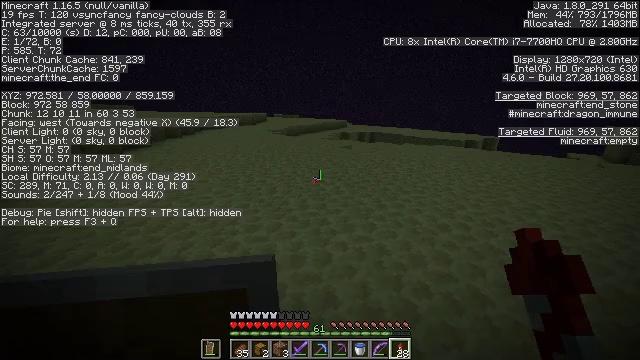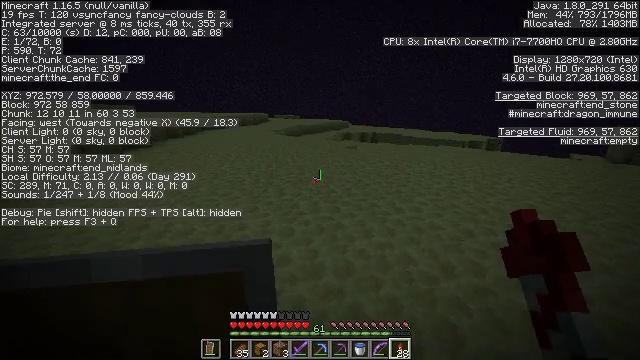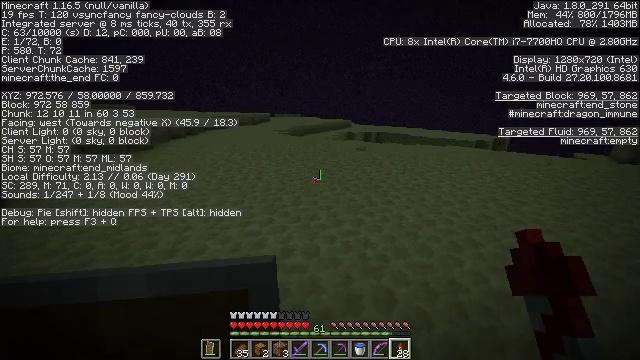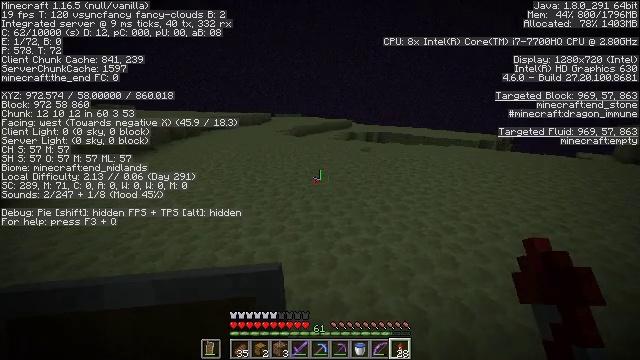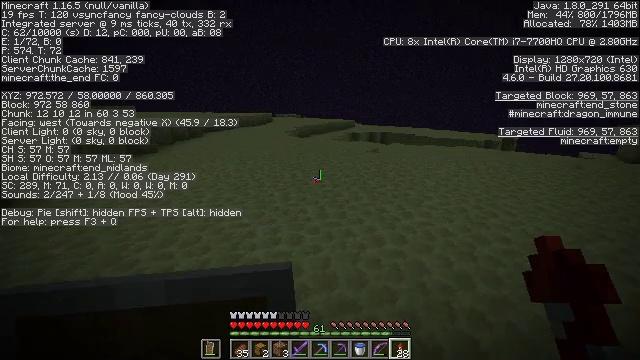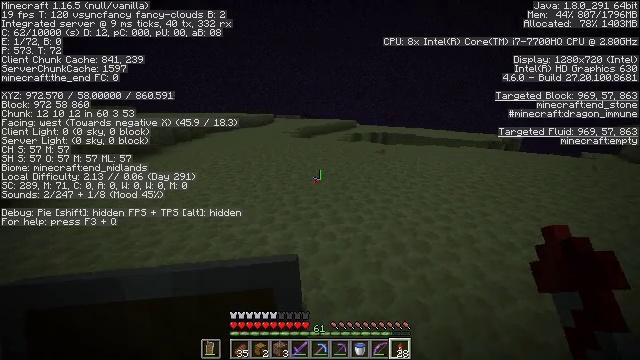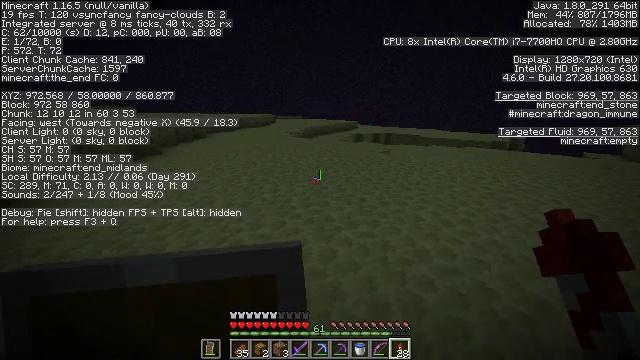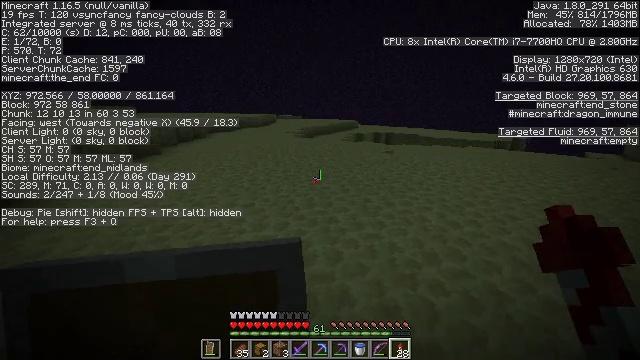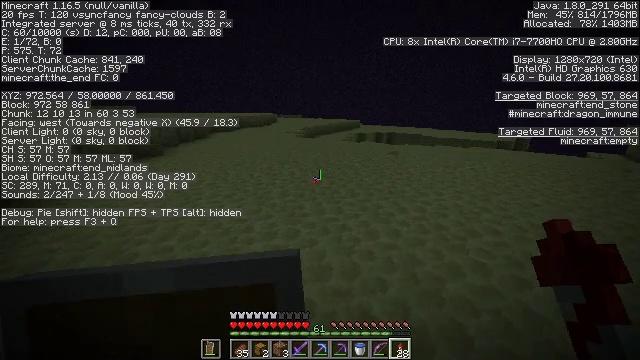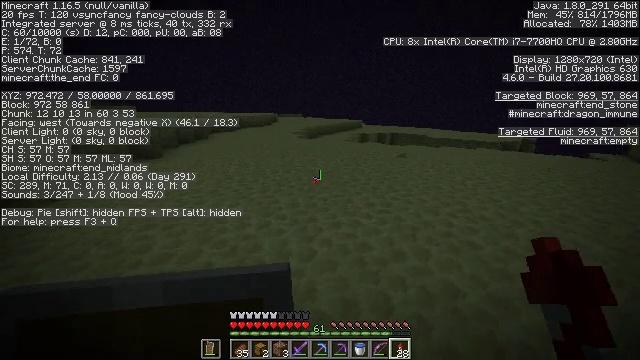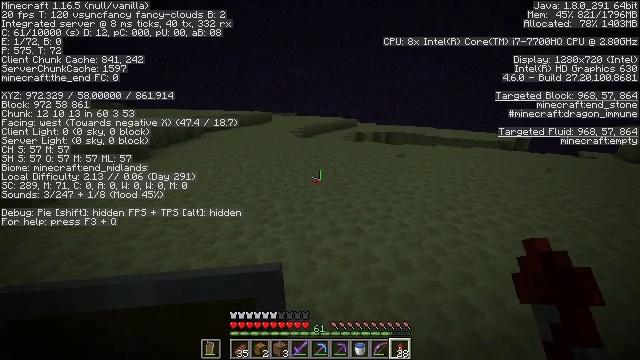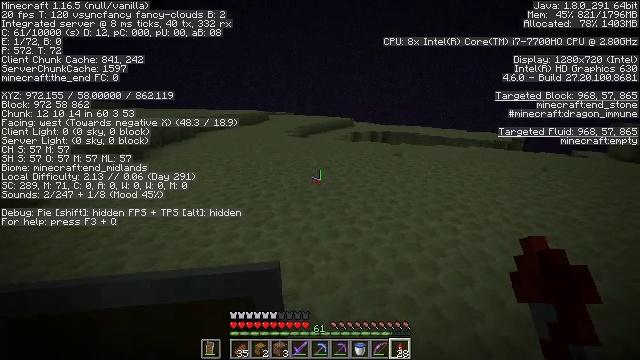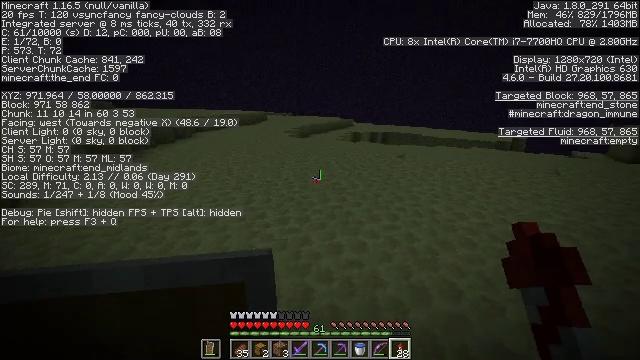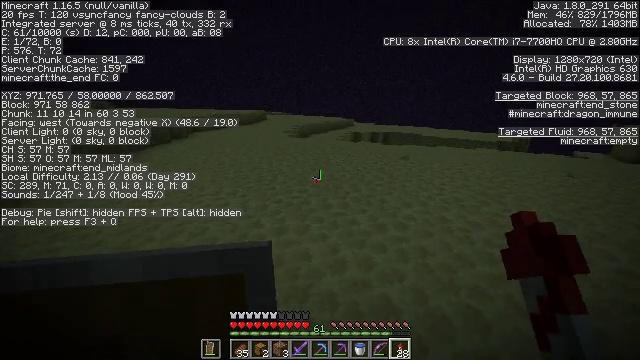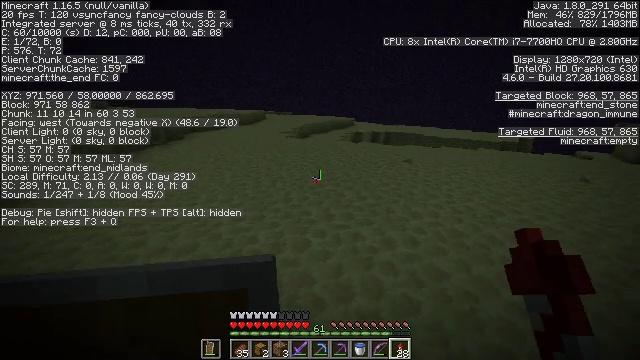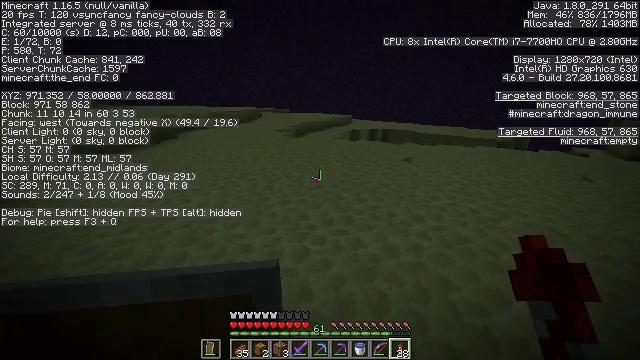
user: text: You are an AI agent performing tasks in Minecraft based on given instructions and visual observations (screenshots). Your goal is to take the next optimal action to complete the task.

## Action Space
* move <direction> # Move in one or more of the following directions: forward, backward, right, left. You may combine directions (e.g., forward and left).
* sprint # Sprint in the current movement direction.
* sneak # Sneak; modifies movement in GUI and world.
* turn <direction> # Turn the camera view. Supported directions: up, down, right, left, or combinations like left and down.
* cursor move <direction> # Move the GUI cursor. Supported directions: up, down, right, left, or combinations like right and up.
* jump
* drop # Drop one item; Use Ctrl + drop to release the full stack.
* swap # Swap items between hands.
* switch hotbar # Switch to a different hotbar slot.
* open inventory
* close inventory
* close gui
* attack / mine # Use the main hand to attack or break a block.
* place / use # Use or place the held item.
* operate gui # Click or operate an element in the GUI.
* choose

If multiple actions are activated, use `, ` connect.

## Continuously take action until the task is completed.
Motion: motion action
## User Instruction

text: Break some end stone blocks.
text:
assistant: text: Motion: move forward and move left
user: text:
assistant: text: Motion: move forward and move left
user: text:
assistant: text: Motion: move forward and move left
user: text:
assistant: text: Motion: move forward and move left
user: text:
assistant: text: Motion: move forward and move left
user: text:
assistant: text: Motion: move forward and move left
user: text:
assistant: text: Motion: move forward and move left
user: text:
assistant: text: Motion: move forward and move left
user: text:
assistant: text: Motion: move forward
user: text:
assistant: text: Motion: move forward, turn right
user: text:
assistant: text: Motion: move forward
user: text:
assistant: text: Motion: move forward
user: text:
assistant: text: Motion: move forward
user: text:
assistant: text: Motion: move forward
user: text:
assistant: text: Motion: move forward
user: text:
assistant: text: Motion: move forward
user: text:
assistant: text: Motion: move forward
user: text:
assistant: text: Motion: move forward
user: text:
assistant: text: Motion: move forward
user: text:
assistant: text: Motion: move forward and move left
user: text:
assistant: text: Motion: move forward and move left
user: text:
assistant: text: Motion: move forward and move left
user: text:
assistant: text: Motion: move forward and move left
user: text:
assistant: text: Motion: move forward and move left
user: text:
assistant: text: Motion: move forward and move left
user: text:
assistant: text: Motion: move forward and move left
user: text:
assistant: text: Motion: move forward and move left
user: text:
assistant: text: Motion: move forward and move left
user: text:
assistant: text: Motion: move forward and move left
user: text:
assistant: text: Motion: move forward and move left